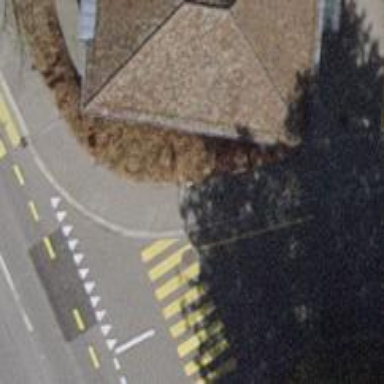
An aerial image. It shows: Kerb serving as barrier.